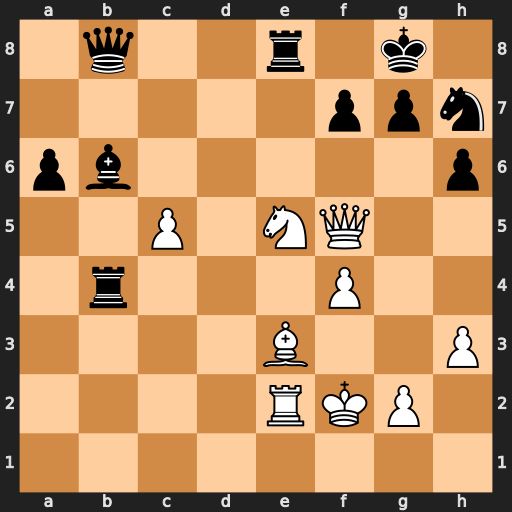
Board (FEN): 1q2r1k1/5ppn/pb5p/2P1NQ2/1r3P2/4B2P/4RKP1/8
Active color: w
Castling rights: -
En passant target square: -
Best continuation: Qxf7+ Kh8 Ng6#